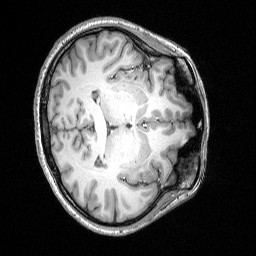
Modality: T1w
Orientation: axial
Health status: ill
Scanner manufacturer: siemens
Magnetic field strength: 3 T
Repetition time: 2 s
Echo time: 0.00303 s